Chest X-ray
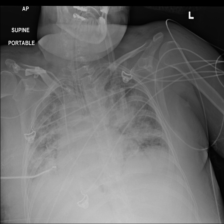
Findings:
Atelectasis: negative
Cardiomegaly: negative
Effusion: negative
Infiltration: positive
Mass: negative
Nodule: negative
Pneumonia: negative
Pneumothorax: negative
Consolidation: negative
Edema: negative
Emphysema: negative
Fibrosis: negative
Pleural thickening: negative
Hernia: negative